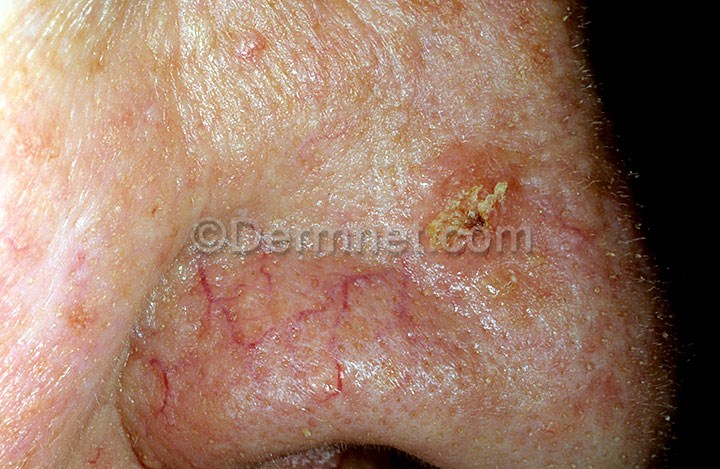
Disease: Actinic Keratosis Basal Cell Carcinoma and other Malignant Lesions